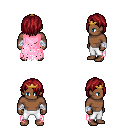
a pixel art fantasy rpg character, male body template, human, dark skin, pink tattered cape, white pants, brunette bangs hairstyle, gold tiara, white cloth bandages, four views (front, back, left, right), 2x2 character sprite sheet, small pixel art, hard edges, no anti-aliasing